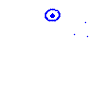
Particle: pion